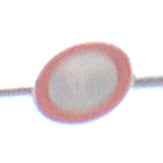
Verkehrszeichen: VerbotFahrzeugeAllerArt
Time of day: Midday
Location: Outdoor (Nature)
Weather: PartlyCloudy
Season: NotSpecified
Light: Natural